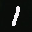
Label: 1